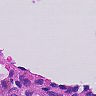
Metastatic tissue present: no